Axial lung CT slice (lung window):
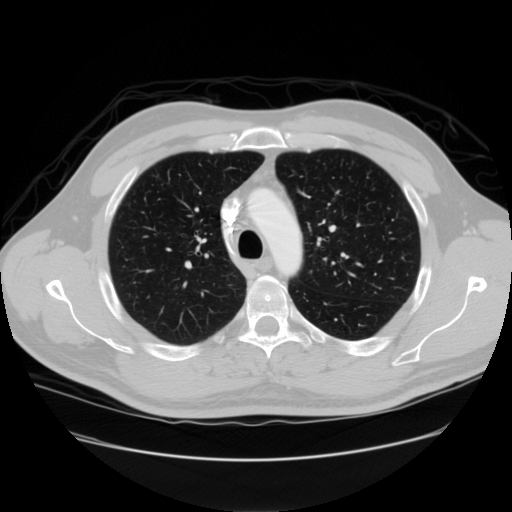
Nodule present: no